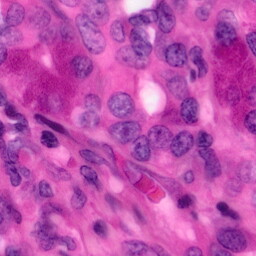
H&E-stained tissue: Pancreatic